Field crop: maize
Growth stage: 2
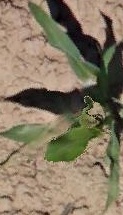
Species: maize